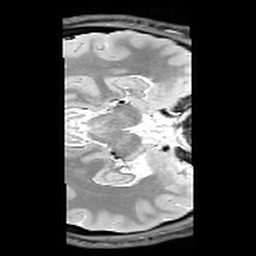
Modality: PDw
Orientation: axial
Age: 30
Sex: male
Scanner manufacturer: siemens
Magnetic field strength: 3 T
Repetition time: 6.49 s
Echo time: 0.016 s